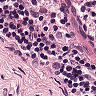
Metastatic tissue present: no